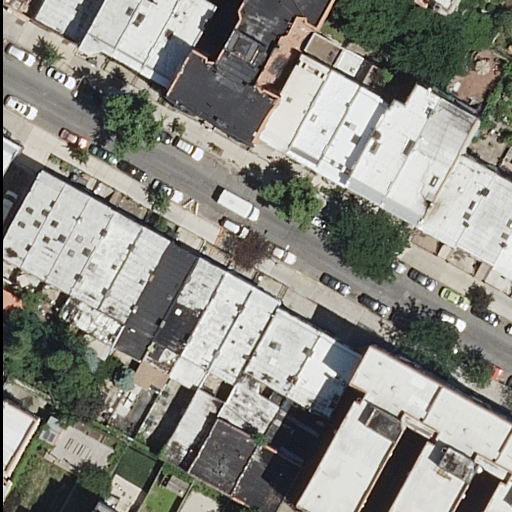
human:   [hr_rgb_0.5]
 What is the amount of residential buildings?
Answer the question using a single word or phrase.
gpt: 32

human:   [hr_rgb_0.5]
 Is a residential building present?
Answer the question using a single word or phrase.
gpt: yes

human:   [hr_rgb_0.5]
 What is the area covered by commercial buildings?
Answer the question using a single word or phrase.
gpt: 0m2

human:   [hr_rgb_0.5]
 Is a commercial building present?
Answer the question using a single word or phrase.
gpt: no

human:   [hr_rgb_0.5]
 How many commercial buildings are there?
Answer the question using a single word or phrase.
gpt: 0

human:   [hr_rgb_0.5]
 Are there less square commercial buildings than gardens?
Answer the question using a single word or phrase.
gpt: yes

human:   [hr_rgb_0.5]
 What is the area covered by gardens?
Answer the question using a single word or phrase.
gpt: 369m2

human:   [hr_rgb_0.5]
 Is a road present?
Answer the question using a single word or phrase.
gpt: yes

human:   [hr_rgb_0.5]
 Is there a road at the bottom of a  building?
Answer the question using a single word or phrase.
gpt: yes

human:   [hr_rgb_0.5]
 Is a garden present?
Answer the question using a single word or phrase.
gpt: yes

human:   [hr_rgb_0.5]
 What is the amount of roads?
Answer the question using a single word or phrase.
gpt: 1

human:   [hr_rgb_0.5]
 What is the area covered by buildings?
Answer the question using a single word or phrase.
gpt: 4407m2

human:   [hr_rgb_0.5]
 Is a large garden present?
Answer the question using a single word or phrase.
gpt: no

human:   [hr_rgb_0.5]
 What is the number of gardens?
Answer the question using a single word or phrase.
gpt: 2

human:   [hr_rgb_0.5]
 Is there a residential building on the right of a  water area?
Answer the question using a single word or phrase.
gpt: no

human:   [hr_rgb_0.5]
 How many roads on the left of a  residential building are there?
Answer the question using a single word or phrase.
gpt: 1

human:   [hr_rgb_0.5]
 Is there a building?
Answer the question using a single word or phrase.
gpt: yes

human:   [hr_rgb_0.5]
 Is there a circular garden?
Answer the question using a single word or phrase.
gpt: no

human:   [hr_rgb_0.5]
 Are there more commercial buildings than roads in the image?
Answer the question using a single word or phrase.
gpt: no

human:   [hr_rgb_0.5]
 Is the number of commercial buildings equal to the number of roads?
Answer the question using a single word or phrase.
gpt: no

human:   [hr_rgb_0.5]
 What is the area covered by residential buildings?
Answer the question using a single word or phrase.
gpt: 4407m2

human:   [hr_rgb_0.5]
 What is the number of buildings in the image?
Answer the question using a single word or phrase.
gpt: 32

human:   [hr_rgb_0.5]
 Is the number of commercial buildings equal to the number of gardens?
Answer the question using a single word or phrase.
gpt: no

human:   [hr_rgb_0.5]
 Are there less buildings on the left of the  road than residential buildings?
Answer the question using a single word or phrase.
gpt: yes

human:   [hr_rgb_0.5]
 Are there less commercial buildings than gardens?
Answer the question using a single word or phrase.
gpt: yes

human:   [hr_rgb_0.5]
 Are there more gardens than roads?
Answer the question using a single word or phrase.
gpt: yes

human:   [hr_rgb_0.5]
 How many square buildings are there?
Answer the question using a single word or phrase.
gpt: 0

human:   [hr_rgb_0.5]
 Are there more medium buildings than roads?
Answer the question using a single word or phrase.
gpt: yes

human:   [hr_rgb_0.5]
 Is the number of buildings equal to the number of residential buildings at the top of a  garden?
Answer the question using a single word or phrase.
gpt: no

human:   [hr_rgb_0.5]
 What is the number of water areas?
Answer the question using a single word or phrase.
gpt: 0

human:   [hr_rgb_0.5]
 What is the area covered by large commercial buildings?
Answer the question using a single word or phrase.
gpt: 0m2

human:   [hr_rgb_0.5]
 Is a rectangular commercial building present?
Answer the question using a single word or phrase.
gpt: no

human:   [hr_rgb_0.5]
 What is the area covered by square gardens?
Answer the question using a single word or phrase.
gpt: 0m2

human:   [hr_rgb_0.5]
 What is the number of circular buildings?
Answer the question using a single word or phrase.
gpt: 0

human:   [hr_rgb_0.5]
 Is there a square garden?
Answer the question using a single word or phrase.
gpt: no

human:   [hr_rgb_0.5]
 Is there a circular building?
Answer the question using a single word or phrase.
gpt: no

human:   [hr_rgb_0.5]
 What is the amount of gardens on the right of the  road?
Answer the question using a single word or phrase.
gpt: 0

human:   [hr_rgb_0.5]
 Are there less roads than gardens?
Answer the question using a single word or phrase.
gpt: yes

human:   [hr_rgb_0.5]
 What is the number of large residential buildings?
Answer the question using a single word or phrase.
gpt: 0

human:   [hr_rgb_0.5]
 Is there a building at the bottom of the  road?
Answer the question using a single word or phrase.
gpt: yes

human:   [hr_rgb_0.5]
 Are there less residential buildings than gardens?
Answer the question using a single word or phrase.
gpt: no

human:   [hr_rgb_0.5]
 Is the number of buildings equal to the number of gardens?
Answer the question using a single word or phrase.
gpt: no

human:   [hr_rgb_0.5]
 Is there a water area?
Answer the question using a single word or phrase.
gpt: no

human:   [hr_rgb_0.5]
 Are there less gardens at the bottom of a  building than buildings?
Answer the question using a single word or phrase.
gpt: yes

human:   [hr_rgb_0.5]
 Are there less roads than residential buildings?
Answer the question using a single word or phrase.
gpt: yes

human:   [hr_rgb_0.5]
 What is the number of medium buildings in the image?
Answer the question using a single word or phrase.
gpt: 22

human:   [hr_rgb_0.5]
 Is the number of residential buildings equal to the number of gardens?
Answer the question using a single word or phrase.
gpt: no

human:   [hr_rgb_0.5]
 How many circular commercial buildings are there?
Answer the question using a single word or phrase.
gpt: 0

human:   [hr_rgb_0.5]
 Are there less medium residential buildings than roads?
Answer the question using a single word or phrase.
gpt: no

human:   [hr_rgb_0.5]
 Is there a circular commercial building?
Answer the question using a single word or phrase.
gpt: no

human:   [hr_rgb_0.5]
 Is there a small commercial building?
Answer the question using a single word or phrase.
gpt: no

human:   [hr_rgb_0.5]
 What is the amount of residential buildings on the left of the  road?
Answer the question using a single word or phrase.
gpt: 16

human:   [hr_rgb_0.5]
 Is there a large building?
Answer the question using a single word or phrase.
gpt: no

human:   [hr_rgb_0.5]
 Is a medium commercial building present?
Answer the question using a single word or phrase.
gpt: no

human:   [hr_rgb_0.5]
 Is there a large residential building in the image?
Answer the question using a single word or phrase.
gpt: no

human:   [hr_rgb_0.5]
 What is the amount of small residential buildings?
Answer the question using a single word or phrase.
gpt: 10

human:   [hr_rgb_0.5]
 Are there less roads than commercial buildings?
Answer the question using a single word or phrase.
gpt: no

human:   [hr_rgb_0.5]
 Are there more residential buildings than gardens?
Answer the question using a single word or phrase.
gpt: yes

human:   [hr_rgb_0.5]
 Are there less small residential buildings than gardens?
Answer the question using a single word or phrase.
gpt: no

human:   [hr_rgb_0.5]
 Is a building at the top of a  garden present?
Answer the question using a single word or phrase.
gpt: yes

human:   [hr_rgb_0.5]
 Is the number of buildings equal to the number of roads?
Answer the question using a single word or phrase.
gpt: no

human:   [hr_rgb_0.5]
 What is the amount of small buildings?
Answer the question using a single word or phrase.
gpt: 10

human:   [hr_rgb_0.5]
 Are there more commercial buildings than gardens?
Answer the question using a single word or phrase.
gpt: no

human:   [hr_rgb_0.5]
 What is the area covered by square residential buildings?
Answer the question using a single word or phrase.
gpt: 0m2